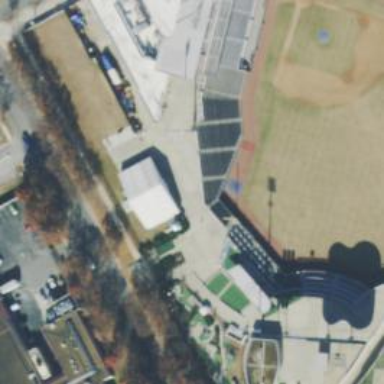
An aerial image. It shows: Stadium building.